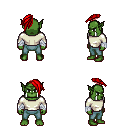
a pixel art fantasy rpg character, male body template, orc, green skin, white long-sleeve shirt, teal pants, red long mohawk hairstyle, white cloth bandages, four views (front, back, left, right), 2x2 character sprite sheet, small pixel art, hard edges, no anti-aliasing